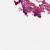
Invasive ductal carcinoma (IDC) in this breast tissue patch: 0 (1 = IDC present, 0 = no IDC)